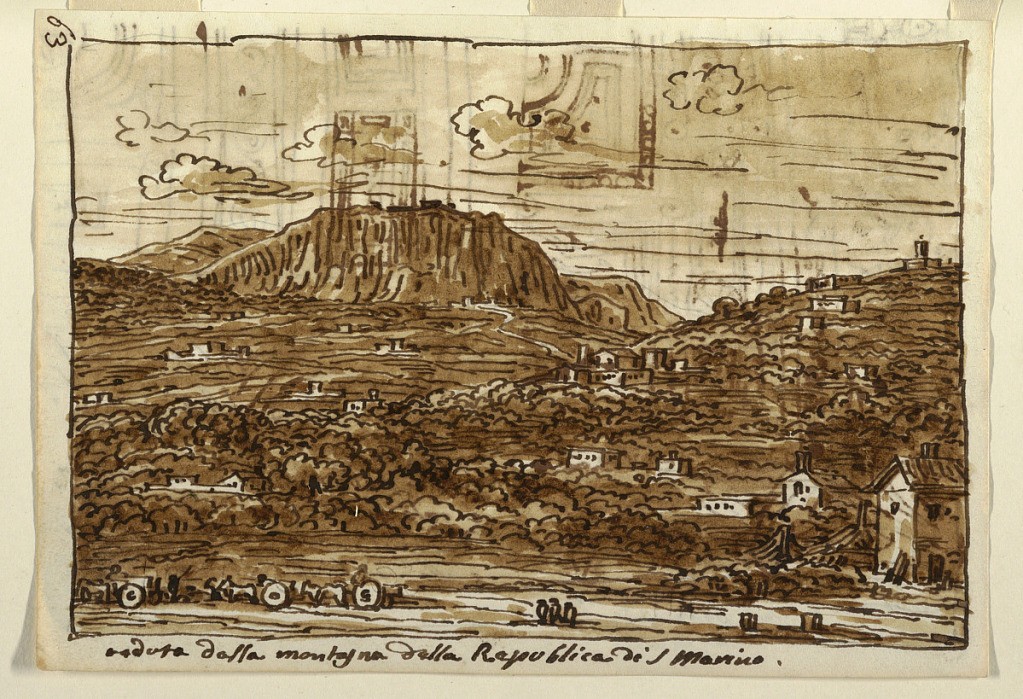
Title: Drawing
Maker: Felice Giani, Italian, 1758–1823
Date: Ca. 1780
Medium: Pen and ink, brush and sepia on paper
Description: Horizontal rectangle. Verso: At left, a quarter of a ceiling. The field is divided into panels and framing bands. Outside is a narrow framing frieze, and another broad one at left, and spheric triangles at right. Inscribed numbers are inscribed in the caption... At right, the field is divided into panels with rosette in center. Outside are spherical triangles. In those with the points above are the signs of the Zodiac. Shown are the Scorpion and the 'Balance' (?).